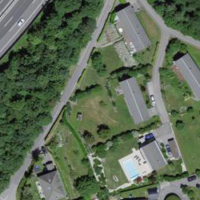
EUNIS habitat code: 57
Species observed at this site:
Scilla bifolia